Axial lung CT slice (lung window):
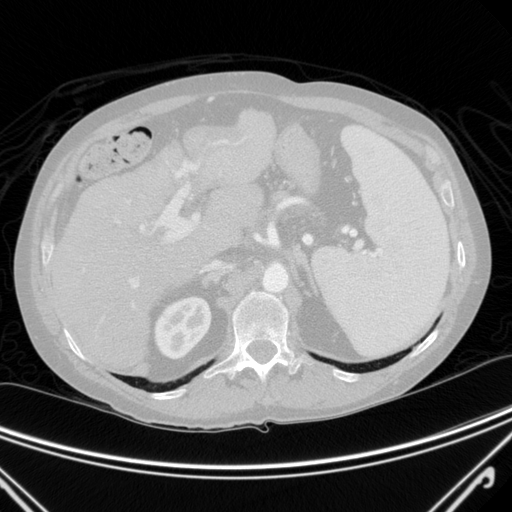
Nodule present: no